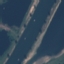
Label: River